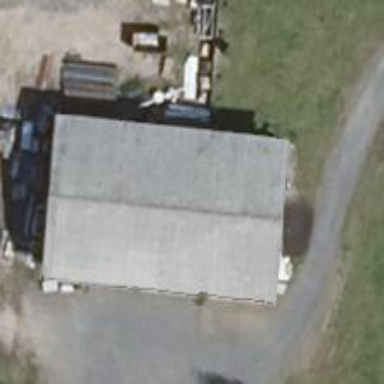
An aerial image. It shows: Gabled building with grey roof oriented along its structure.